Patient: sex M, age 49
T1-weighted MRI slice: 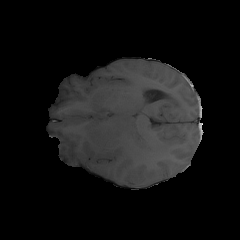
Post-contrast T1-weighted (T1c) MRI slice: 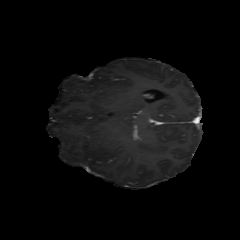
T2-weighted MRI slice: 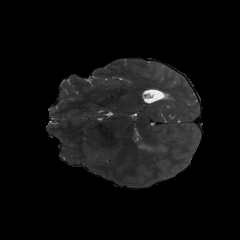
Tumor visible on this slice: yes
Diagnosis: Astrocytoma, IDH-mutant
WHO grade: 4